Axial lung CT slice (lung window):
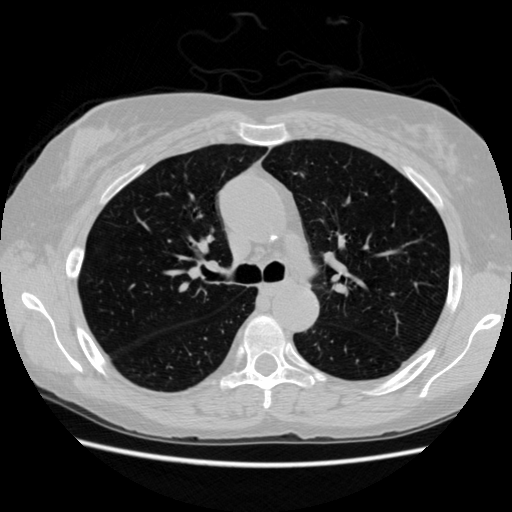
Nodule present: no